Question: On navigation of the Accordians and once we select the checkboxes , i need to display the
Image , Checkbox selected value
Please see the jsfiddle here
<URL>
I have written this , but somehow i am getting undefined error
'''
$(document).on("click", ":checkbox", function (e) {
if($(this).is(':checked'))
{
var HTML = ('<div id="mee">');
HTML.append('<img type="img" height="40" width="40" src="'+$('#images').attr('src')+'"/>') ;
HTML.append('<input type="checkbox" name="'+$(this).attr('value')+'" value="'+$(this).attr('value')+'"/>'+$(this).attr('desc')+"<br/>") ;
var HTML = ('</div>');
}else{
$('#mee').remove();
}
});
'''
please see the picture here

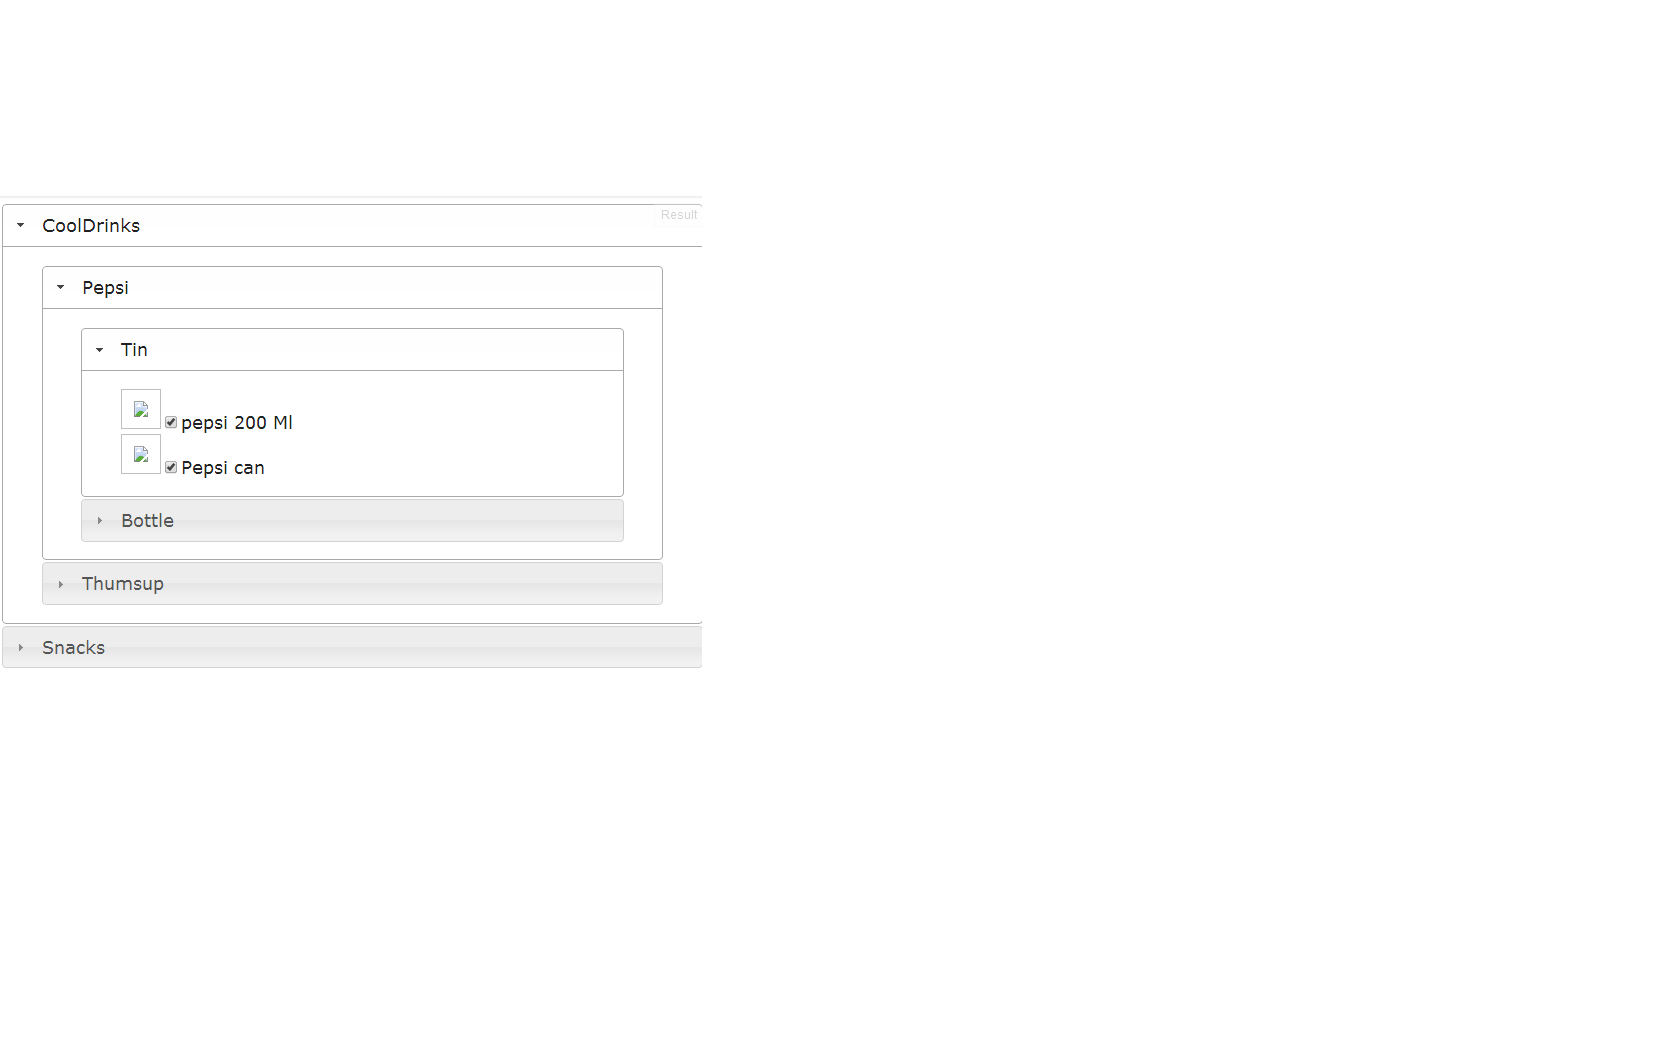
Answer: You have defined 'var HTML' two times, so need to remove that and take jQuery instance of 'HTML' variable with 'div' closed. As you said you want this to display above accordian then just prepend 'HTML' to accordian 'div'.
This is JQuery :
'''
$(document).on("click", ":checkbox", function (e) {
if($(this).is(':checked'))
{
var HTML = $('<div id="mee"></div>');
HTML.append('<img type="img" height="40" width="40" src="'+$('#images').attr('src')+'"/>') ;
HTML.append('<input type="checkbox" name="'+$(this).attr('value')+'" value="'+$(this).attr('value')+'"/>'+$(this).attr('desc')+"<br/>") ;
$("#fororders").prepend(HTML);
//var HTML = ('</div>');
}else{
$('#mee').remove();
}
});
'''
Working JSFiddle is <URL>.
NOTE : checked checkbox desc shown as undefined.